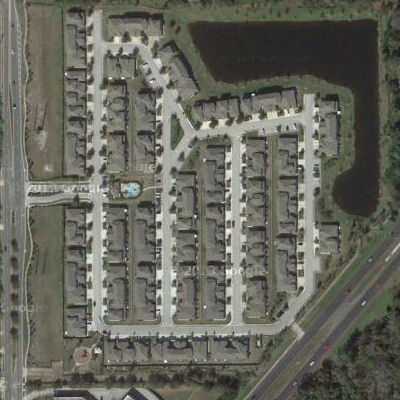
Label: Resident